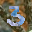
Label: 3